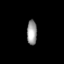
Tissue: prostate
Cell type: Fibroblasts
Senescence score: 0.7062
Nuclear area (px): 240
Mean DAPI intensity: 155.154